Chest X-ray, AP view. Patient: 61 years old, sex M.
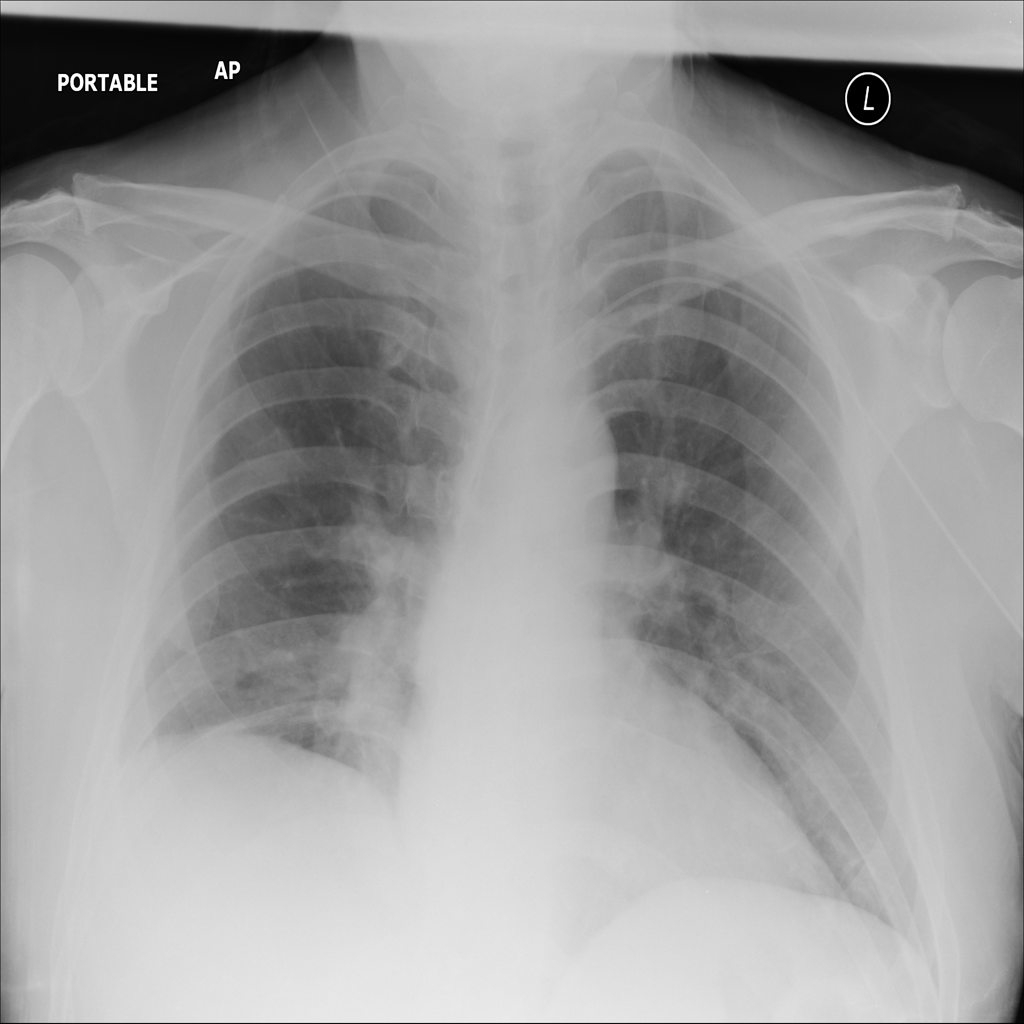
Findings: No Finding